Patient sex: M
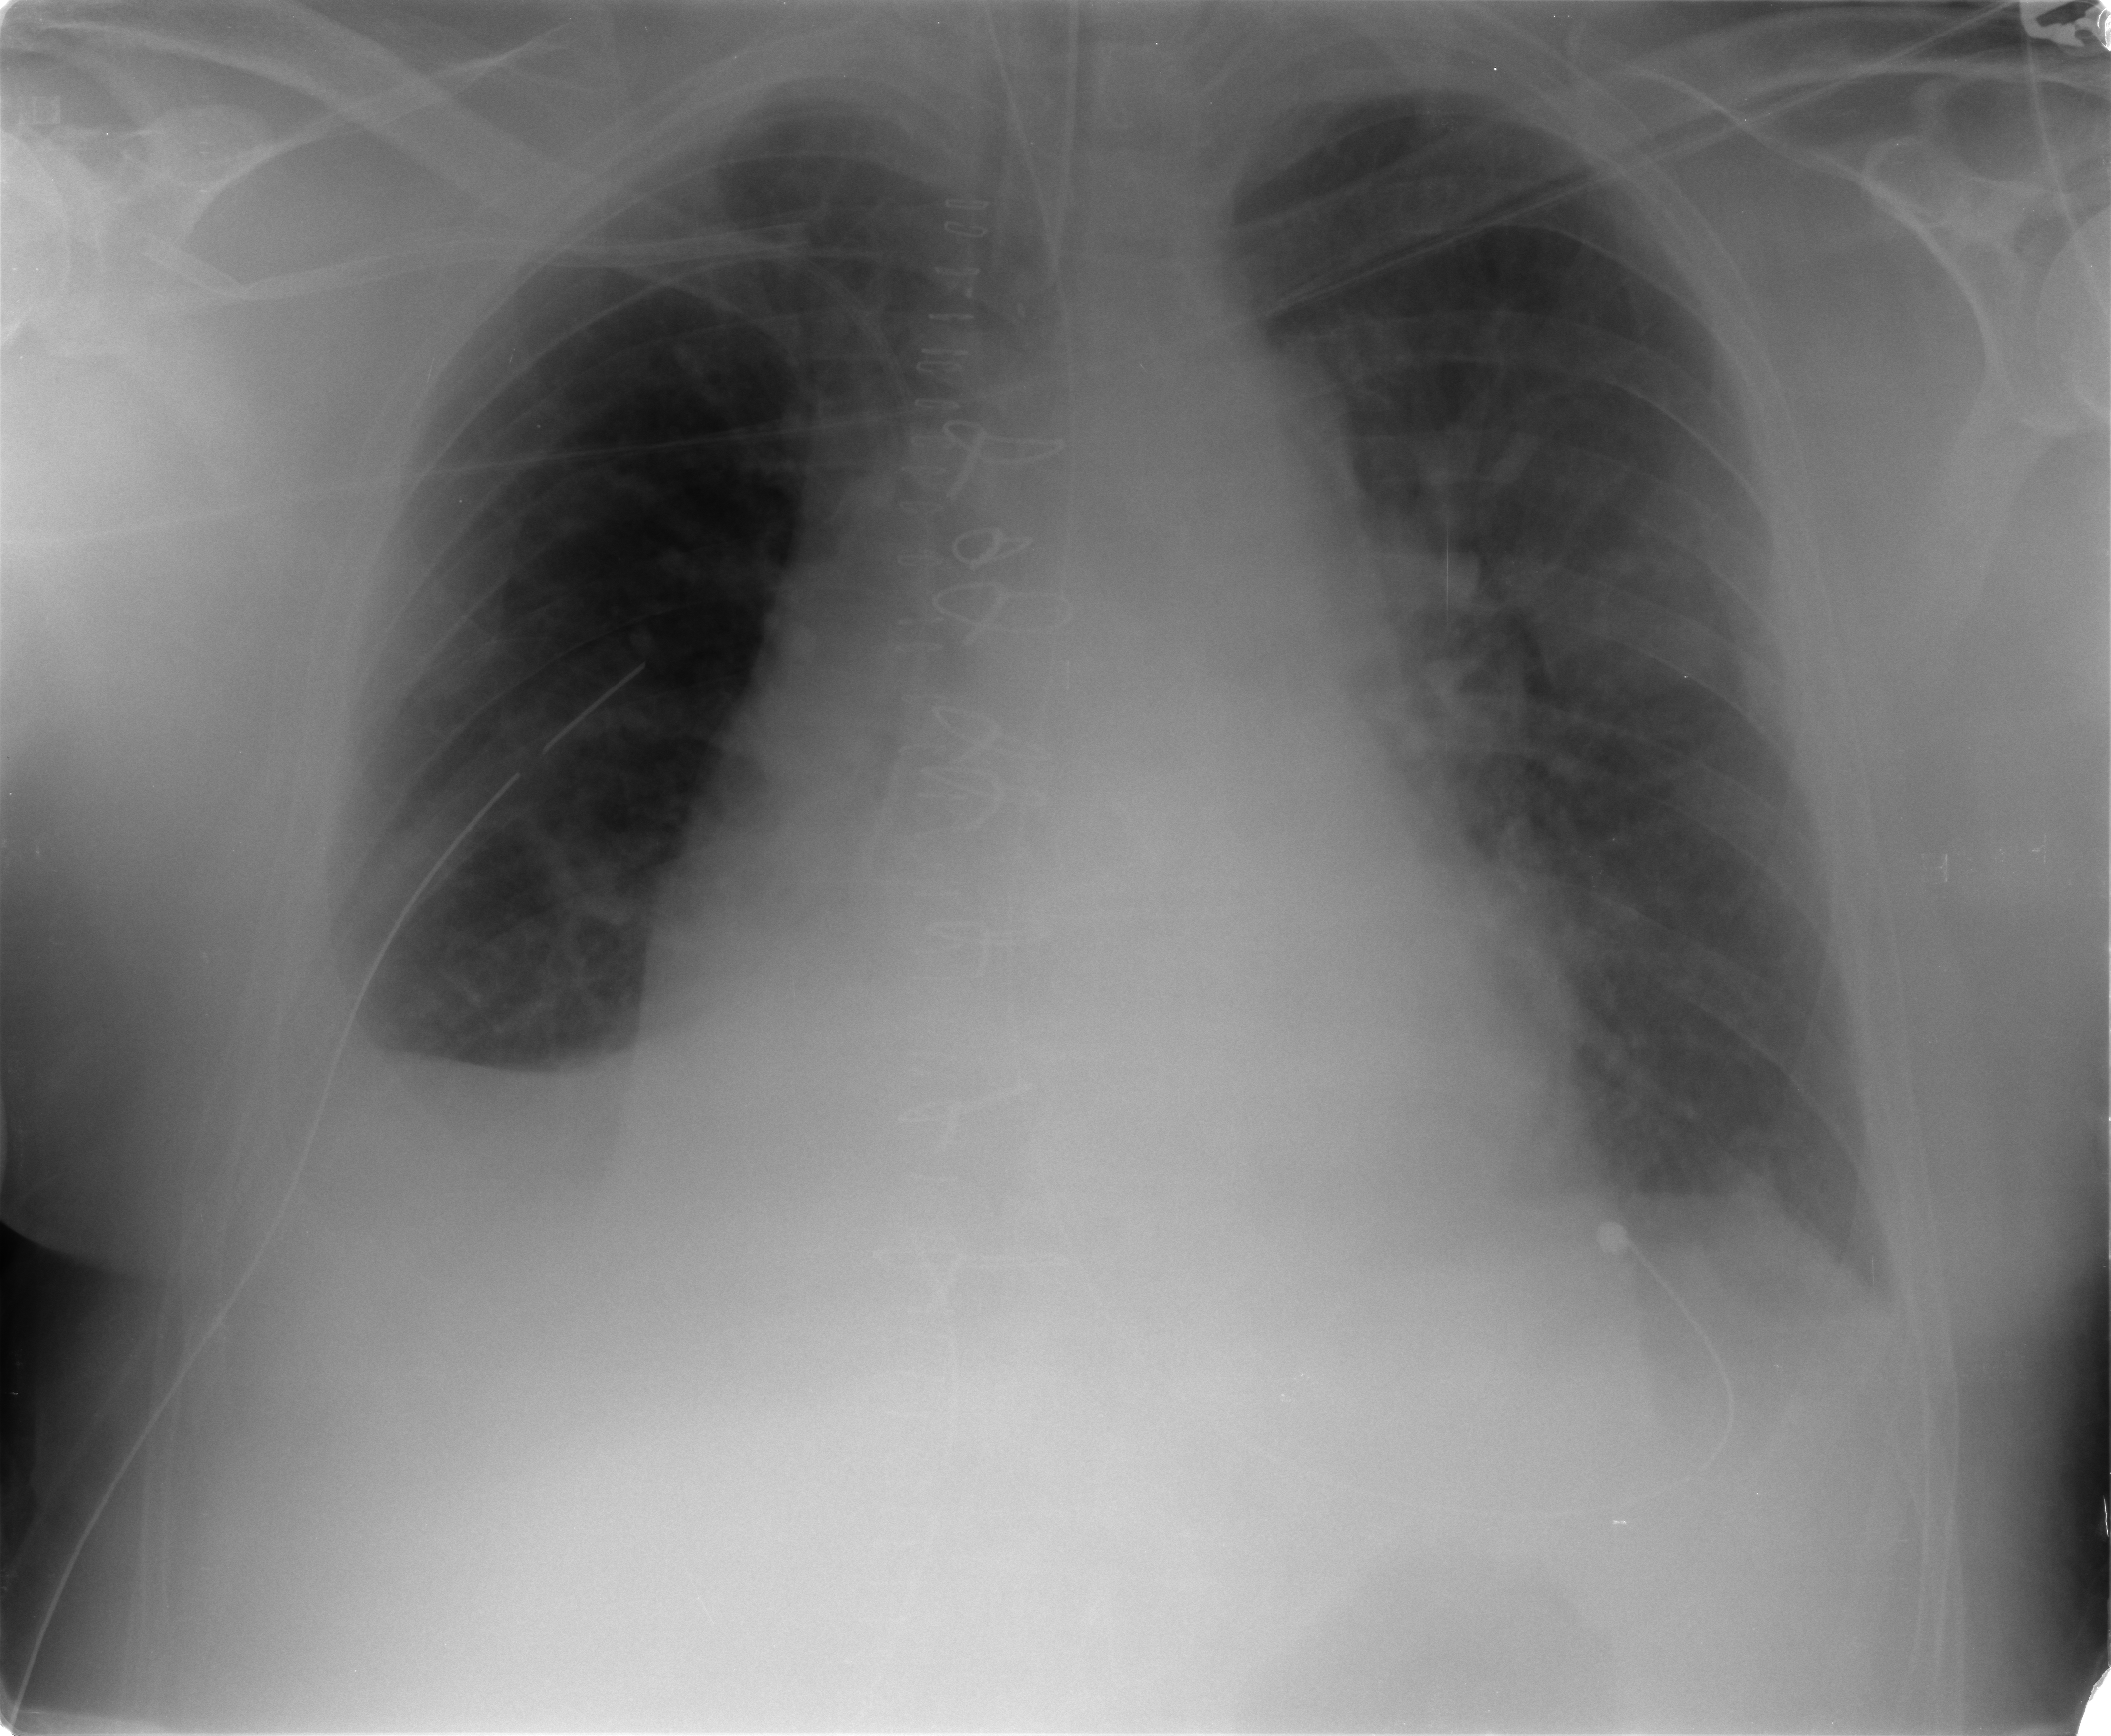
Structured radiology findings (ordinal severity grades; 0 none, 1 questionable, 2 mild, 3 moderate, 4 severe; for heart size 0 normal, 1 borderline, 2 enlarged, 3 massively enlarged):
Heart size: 2
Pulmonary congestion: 2
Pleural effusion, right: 2
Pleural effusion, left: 1
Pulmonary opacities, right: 1
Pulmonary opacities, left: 2
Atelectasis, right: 2
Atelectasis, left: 2